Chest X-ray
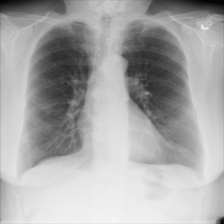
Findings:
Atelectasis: negative
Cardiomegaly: negative
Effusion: negative
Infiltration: negative
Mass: negative
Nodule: negative
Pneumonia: negative
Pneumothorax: negative
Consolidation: negative
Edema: negative
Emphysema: negative
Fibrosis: positive
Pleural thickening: negative
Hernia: negative